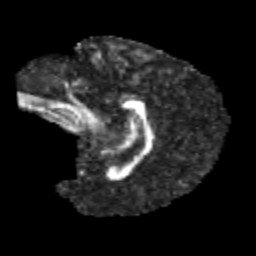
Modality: FA
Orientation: sagittal
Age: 11
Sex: male
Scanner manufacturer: siemens
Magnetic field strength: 3 T
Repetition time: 3.8 s
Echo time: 0.07 s